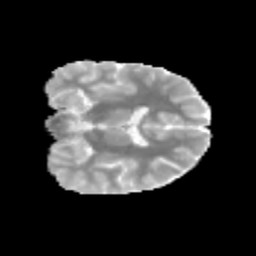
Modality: MD
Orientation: coronal
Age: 12
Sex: male
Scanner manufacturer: siemens
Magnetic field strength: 3 T
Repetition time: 3.8 s
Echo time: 0.07 s